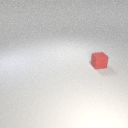
small red rubber cube